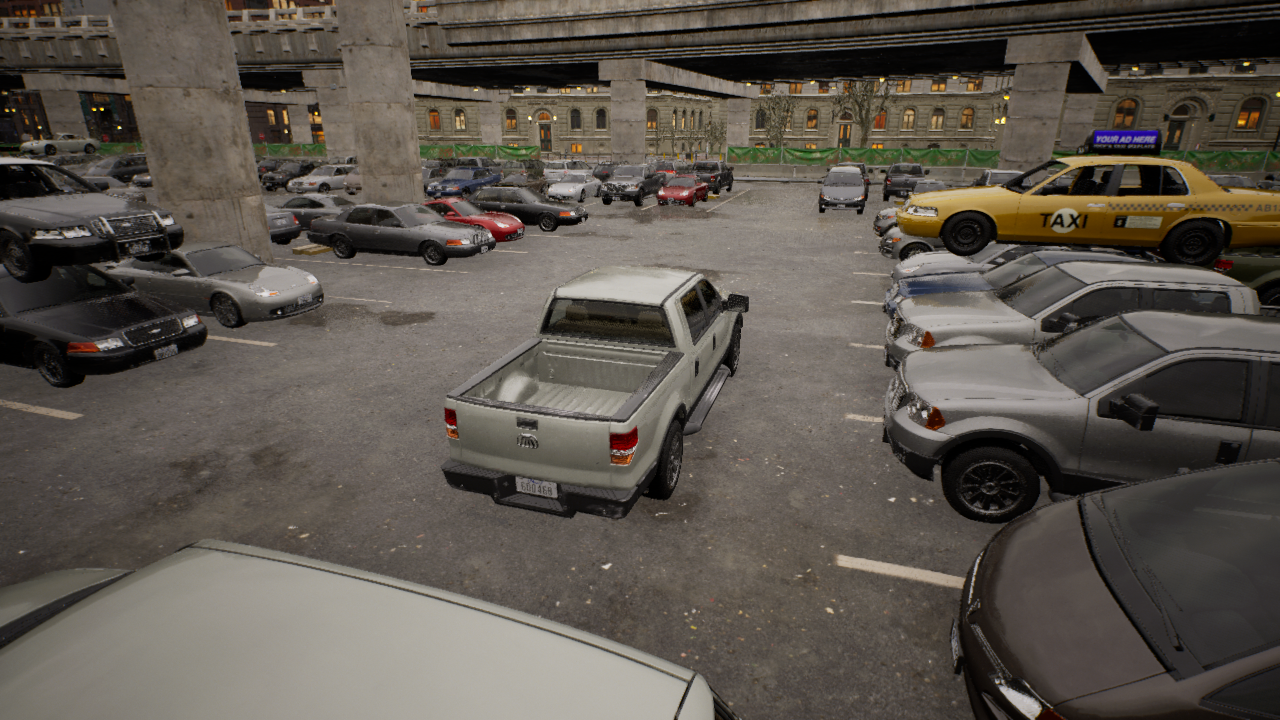
Venue: arterial
Lighting: golden hour
Vehicle rig: pickup